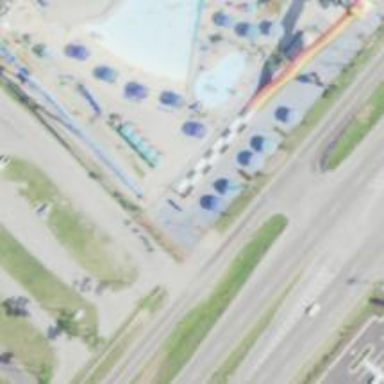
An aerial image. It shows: Water slide attraction.